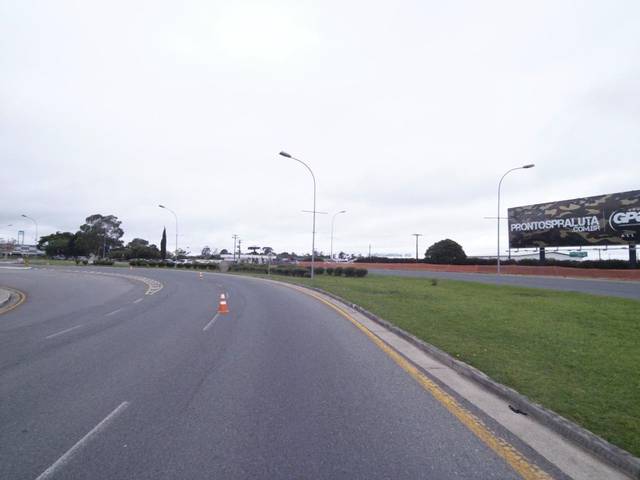
Region: Brazil
Coordinates: -25.539, -49.174